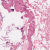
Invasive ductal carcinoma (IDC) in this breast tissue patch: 0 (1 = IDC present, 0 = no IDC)